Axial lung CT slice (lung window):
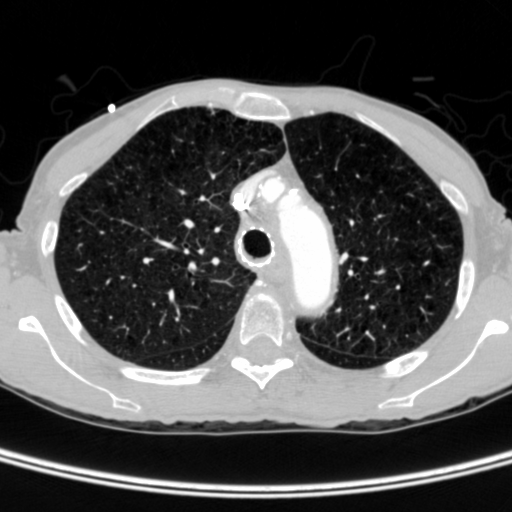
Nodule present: no